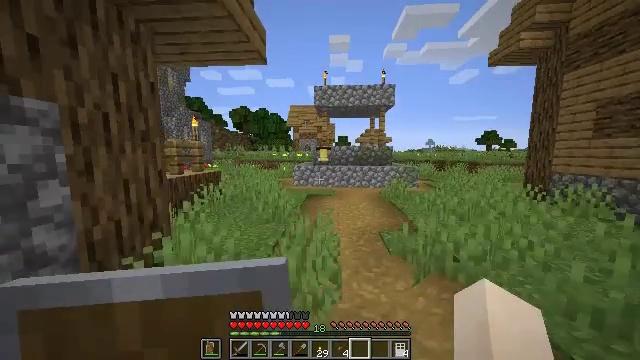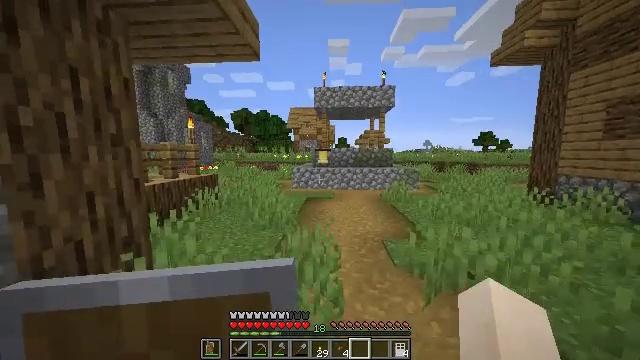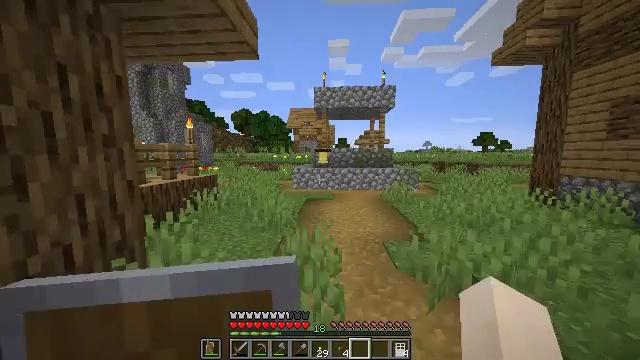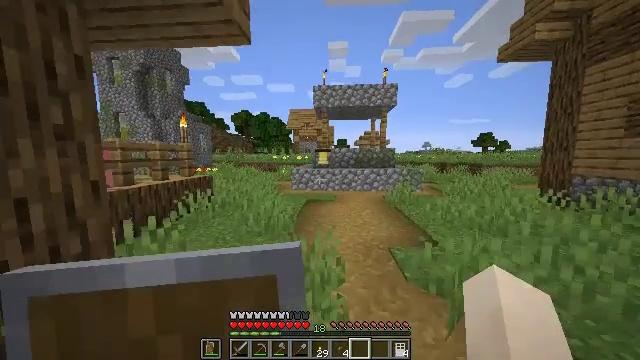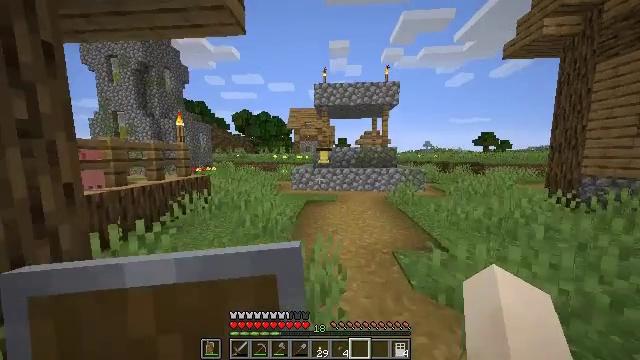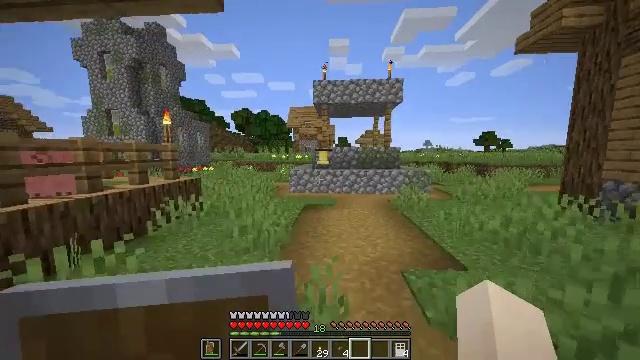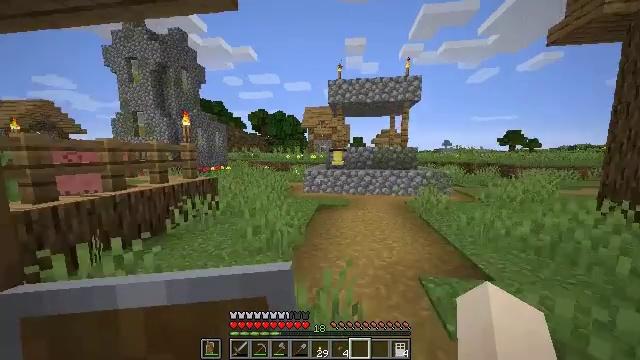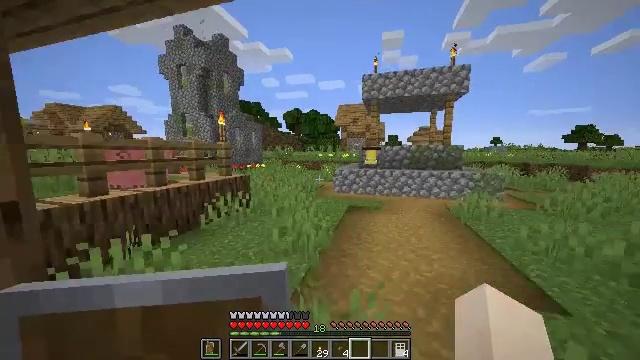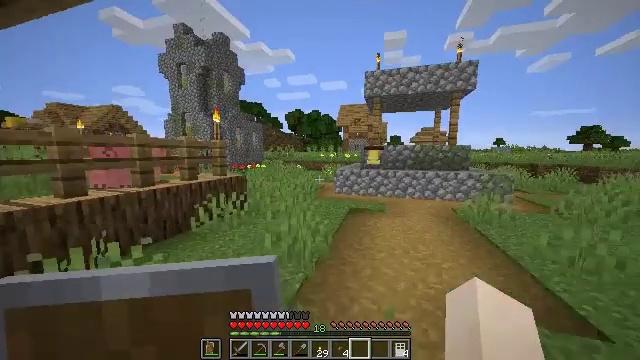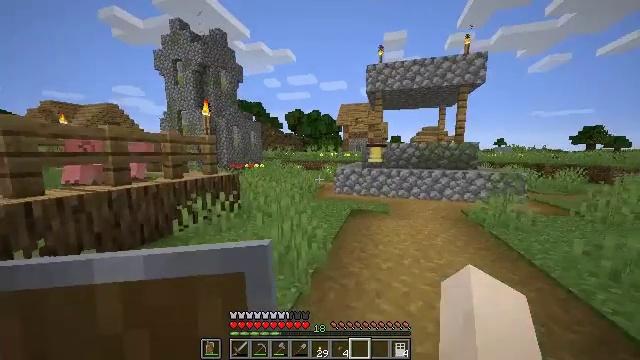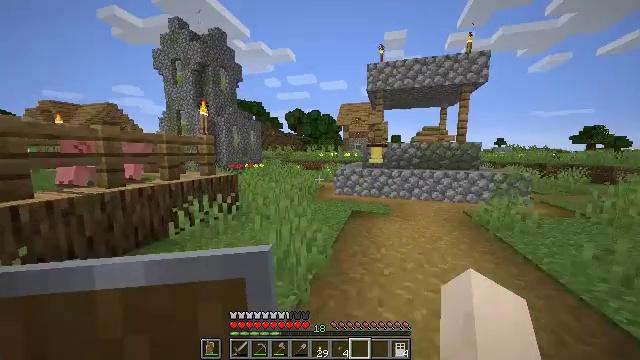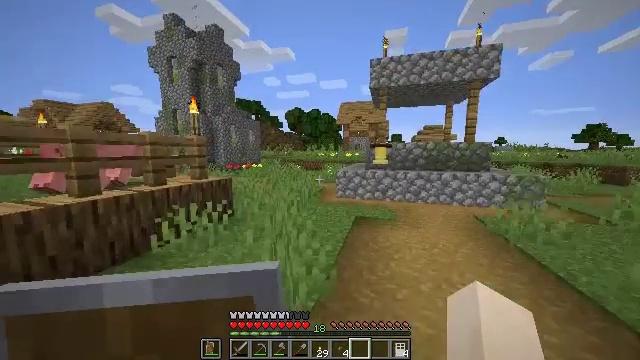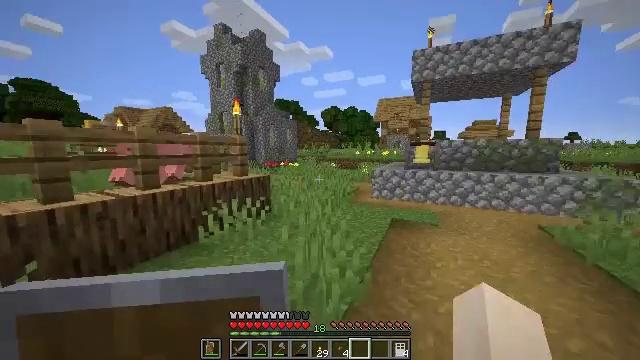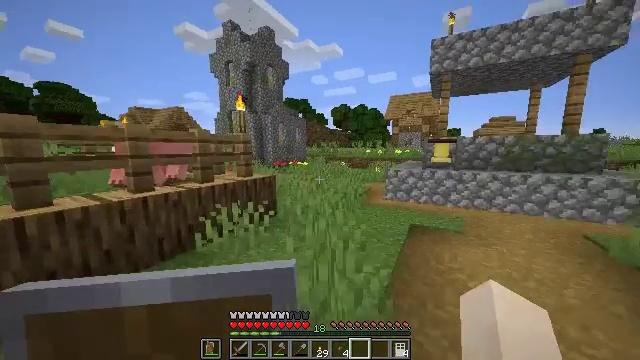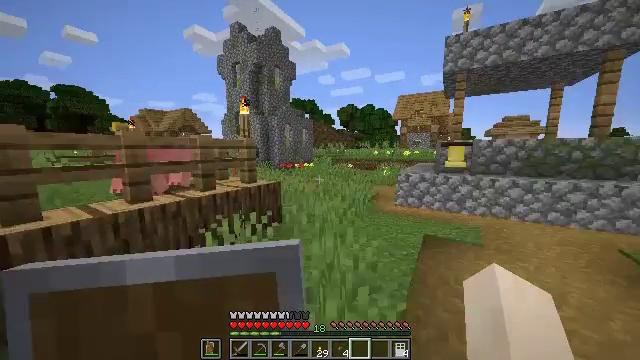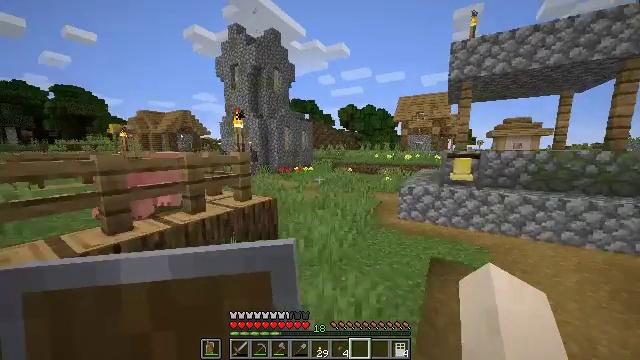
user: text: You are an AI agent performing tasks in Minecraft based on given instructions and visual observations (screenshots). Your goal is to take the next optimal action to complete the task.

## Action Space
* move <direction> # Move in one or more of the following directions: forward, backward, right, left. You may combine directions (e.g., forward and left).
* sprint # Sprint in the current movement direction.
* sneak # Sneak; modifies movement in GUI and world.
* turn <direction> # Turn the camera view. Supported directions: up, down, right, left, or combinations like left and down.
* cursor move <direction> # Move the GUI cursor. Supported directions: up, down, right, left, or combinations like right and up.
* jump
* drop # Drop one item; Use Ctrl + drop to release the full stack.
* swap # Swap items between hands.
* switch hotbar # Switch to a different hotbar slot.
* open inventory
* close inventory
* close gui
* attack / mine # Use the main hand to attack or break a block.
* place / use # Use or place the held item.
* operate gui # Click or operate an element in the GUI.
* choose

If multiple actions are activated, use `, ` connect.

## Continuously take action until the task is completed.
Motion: motion action
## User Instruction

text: Attack the fletching table to break it.
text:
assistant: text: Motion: move forward, sprint
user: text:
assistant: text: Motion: move forward, sprint
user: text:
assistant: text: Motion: move forward, sprint
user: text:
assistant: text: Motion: move forward
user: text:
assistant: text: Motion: move forward, sprint
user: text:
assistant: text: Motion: move forward, sprint, turn left
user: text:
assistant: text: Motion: move forward, sprint, turn left
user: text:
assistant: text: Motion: move forward
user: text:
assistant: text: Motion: move forward
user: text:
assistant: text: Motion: move forward
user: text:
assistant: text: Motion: move forward
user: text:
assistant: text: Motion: move forward, turn left
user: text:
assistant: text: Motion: move forward, turn left
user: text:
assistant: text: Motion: move forward, turn left, jump
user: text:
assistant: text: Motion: move forward, jump
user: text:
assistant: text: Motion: move forward, jump
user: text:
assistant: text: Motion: move forward, turn left
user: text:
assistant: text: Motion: move forward
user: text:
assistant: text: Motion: move forward
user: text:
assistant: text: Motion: move forward
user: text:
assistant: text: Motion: move forward
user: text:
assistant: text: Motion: move forward
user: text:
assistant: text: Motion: move forward, turn left
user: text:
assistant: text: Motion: move forward, turn left
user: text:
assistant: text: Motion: move forward, turn left
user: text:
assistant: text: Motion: move forward, turn left
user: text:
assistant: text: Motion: move forward, turn left, jump
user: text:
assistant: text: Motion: move forward, turn left, jump
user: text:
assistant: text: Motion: move forward, turn left, jump
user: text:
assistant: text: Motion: move forward, turn left